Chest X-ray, PA view. Patient: 74 years old, sex M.
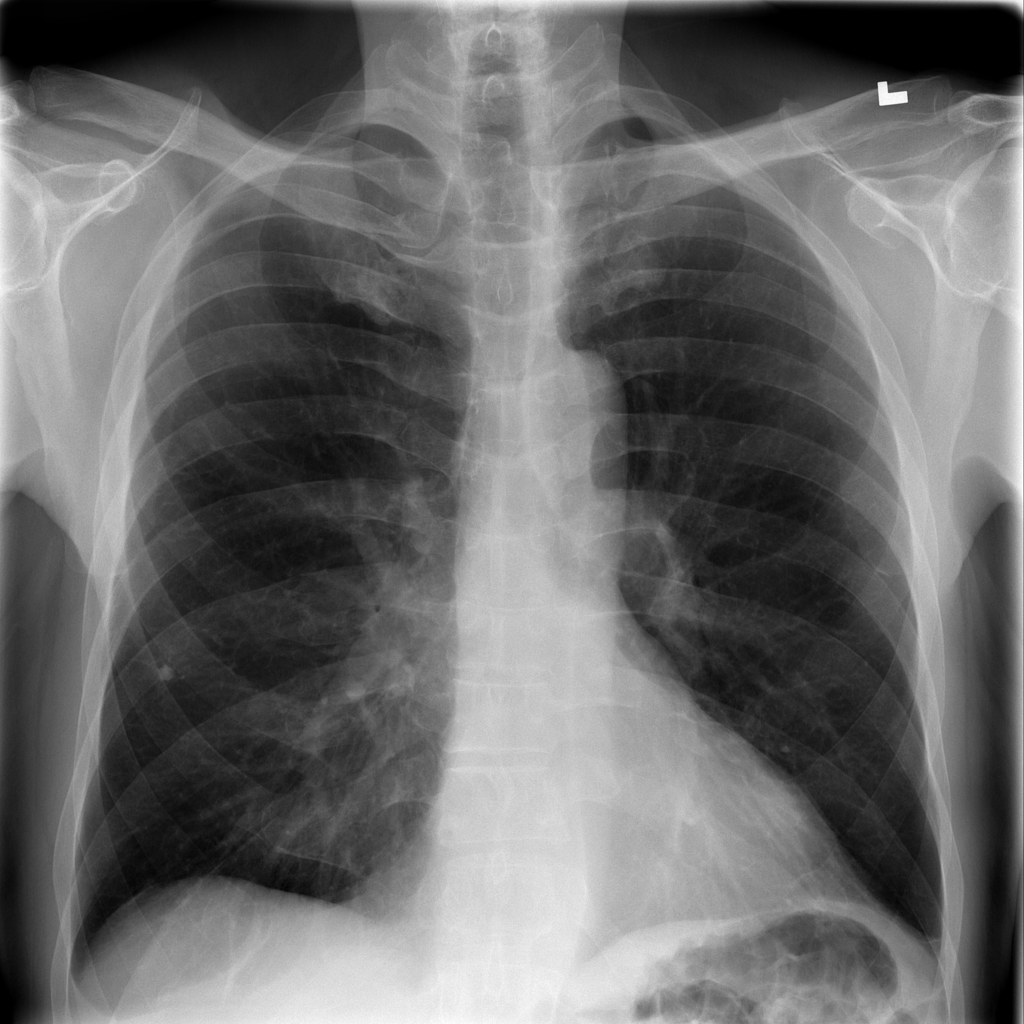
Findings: Emphysema